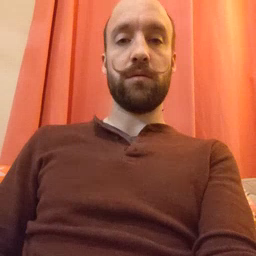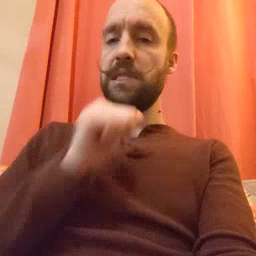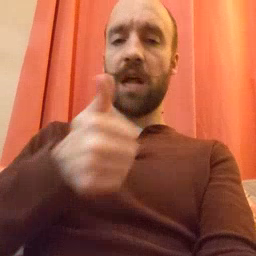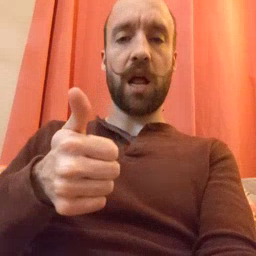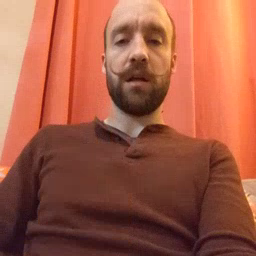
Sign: not